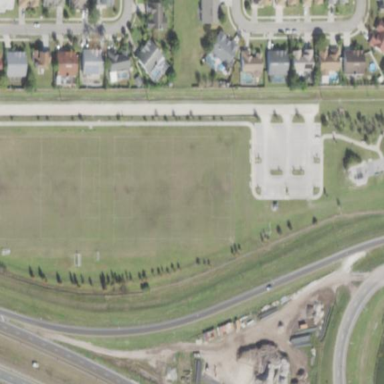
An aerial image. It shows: Soccer pitch for leisureland activities.